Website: macys
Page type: customer-info-address
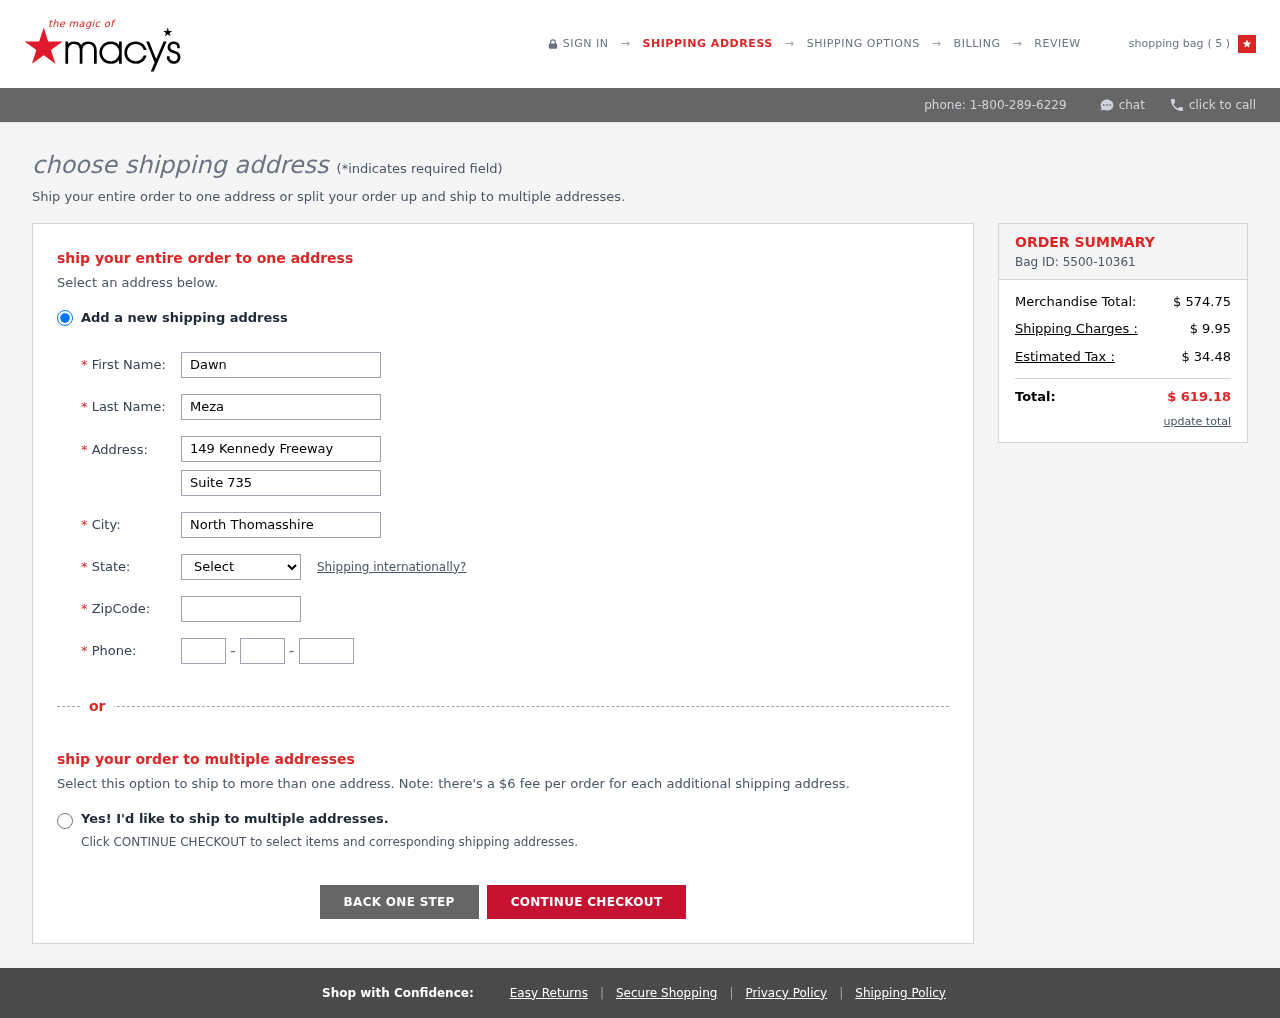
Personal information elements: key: PII_CITY
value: North Thomasshire
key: PII_FIRSTNAME
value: Dawn
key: PII_LASTNAME
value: Meza
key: PII_PHONE_AREA
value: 466
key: PII_PHONE_PREFIX
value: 653
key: PII_PHONE_SUFFIX
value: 4084
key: PII_POSTCODE
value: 30314
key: PII_STATE_ABBR
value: LA
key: PII_STREET
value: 149 Kennedy Freeway
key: PII_STREET2
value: Suite 735
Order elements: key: ORDER_NUM_ITEMS
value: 5
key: ORDER_ID
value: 5500-10361
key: ORDER_SUBTOTAL
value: $ 574.75
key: ORDER_SHIPPING_COST
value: $ 9.95
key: ORDER_TAX
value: $ 34.48
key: ORDER_TOTAL
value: $ 619.18